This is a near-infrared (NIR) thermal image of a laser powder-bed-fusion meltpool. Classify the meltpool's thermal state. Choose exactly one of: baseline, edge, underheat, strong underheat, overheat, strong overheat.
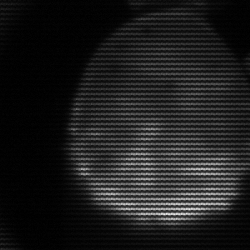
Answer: edge